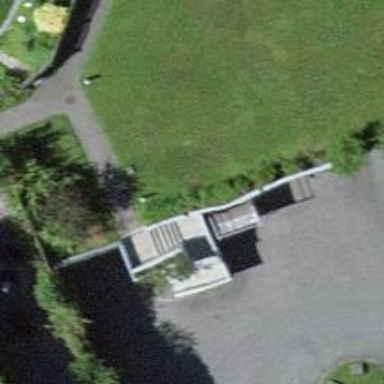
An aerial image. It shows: Road with steps.